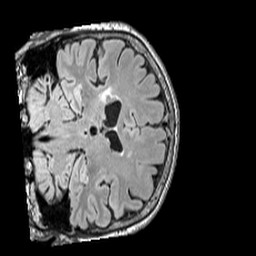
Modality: FLAIR
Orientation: coronal
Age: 63
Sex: female
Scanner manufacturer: siemens
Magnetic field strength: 3 T
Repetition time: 5 s
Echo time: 0.387 s